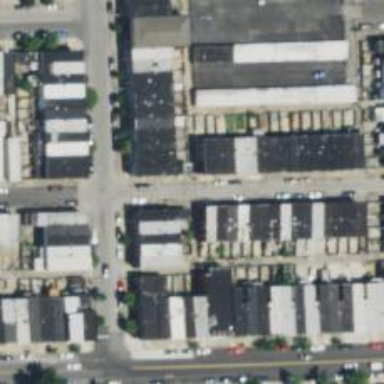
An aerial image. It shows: Alley classified as service road.